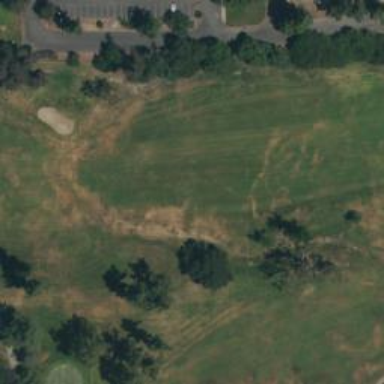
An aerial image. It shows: View of golf hole.